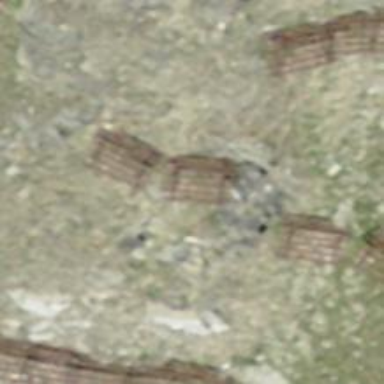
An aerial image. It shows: Snow fence.